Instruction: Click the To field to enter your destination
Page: home
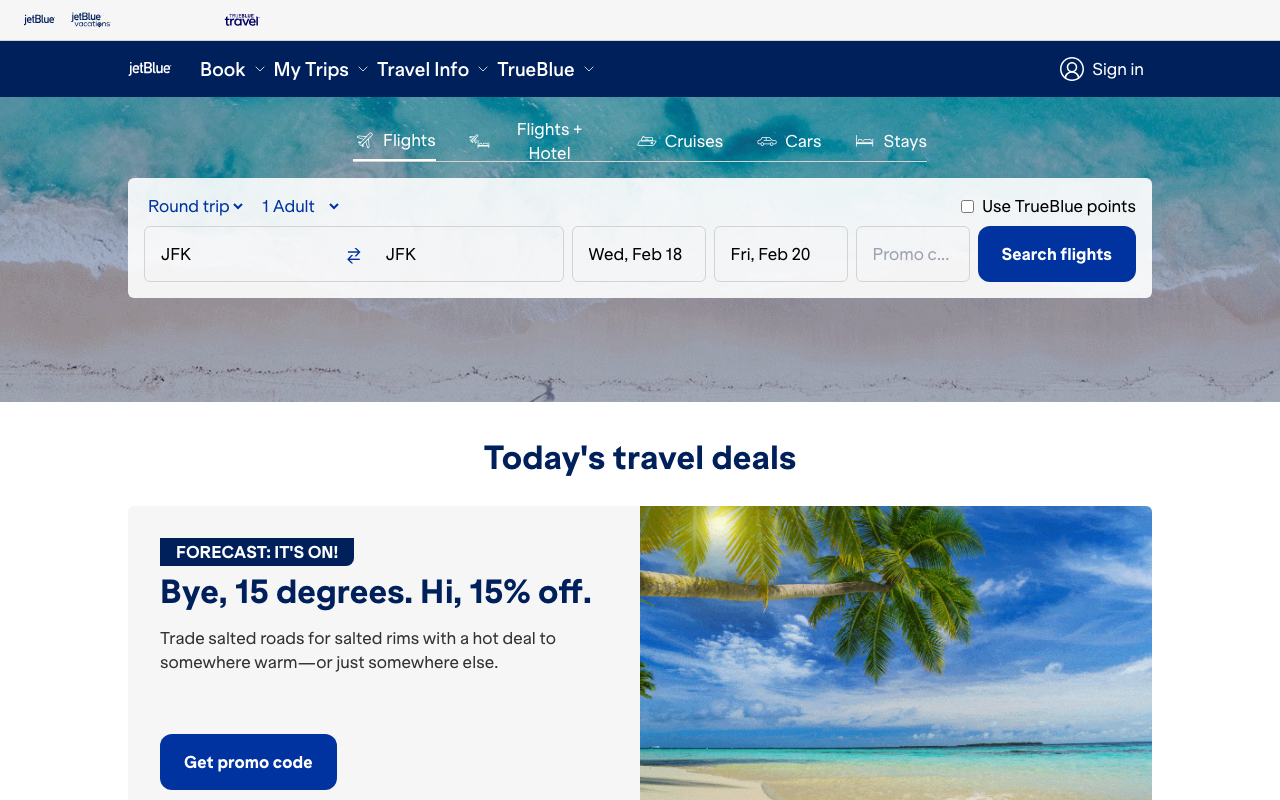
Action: click